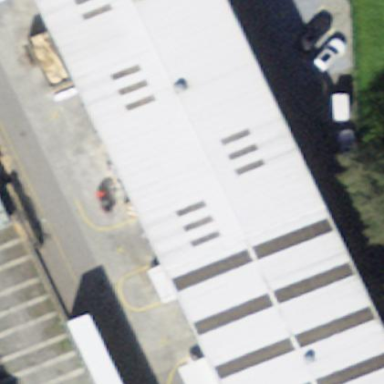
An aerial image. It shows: Industrial building.